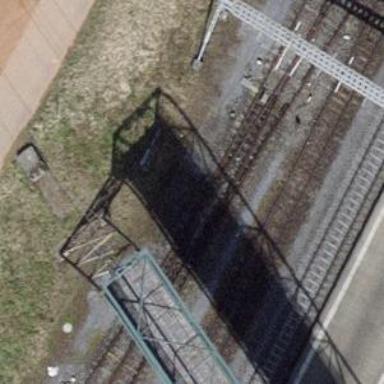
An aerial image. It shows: Siding railway track with one rail.